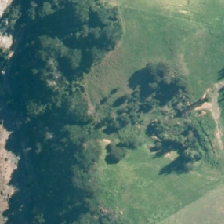
Land cover: high_producing_grassland